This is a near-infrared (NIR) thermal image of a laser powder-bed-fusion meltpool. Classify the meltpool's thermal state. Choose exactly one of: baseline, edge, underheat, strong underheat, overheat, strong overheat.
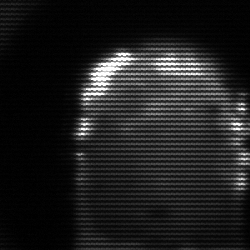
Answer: baseline